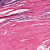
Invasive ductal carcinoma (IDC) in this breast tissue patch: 0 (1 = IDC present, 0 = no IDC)